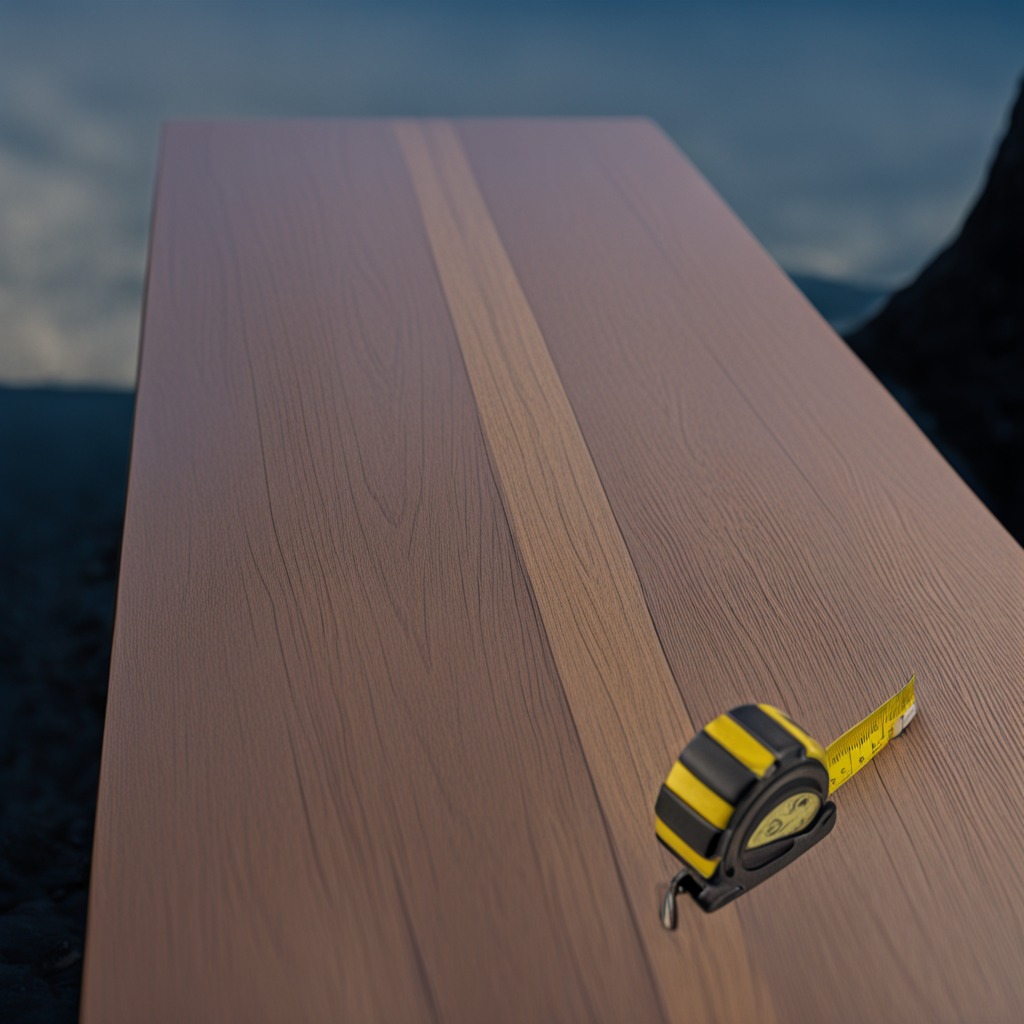
A measuring tape is lying on the table.